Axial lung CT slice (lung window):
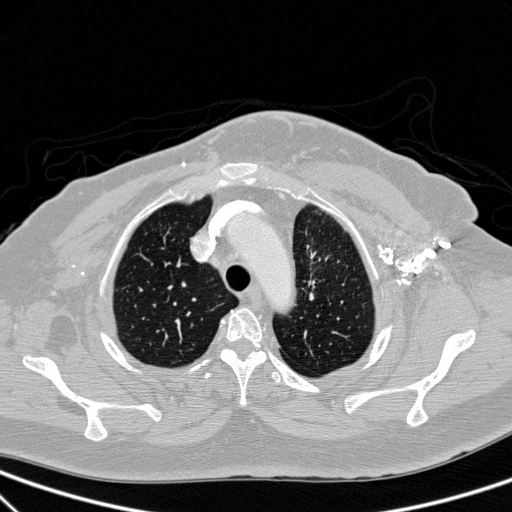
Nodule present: no